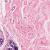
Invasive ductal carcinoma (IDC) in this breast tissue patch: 0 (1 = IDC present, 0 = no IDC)